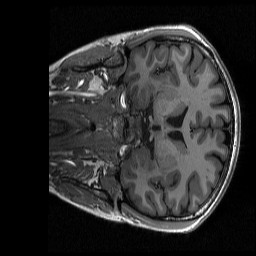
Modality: T1w
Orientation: coronal
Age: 26
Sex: female
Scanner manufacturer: siemens
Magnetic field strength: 3 T
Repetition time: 2.3 s
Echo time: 0.00298 s